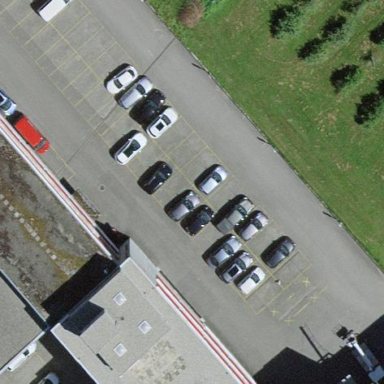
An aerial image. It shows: Parking area with asphalt surface.